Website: macys
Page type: delivery-shipping
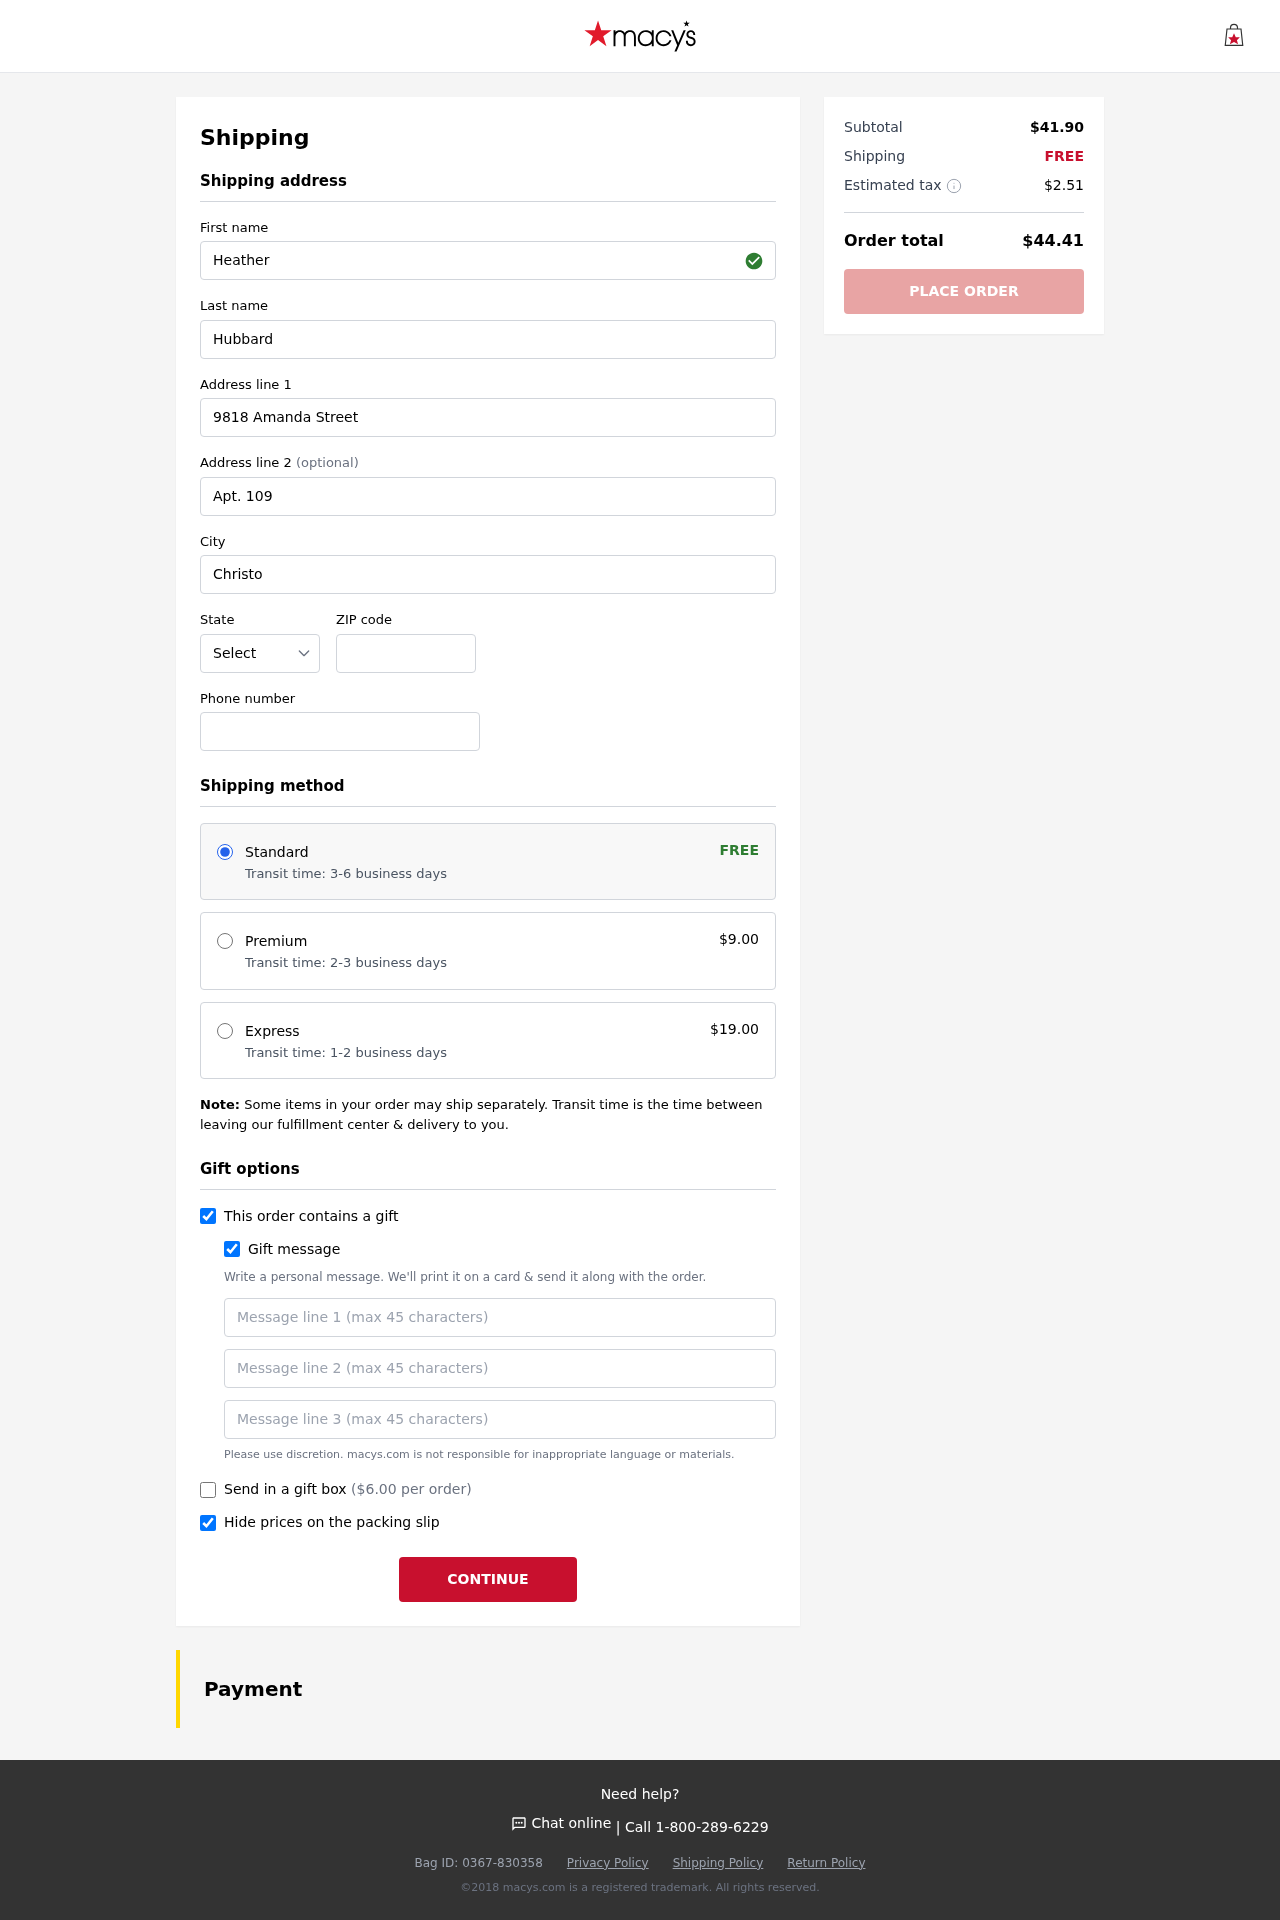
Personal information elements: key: PII_STATE_ABBR
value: UT
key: PII_FIRSTNAME
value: Heather
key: PII_LASTNAME
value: Hubbard
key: PII_STREET
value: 9818 Amanda Street
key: PII_STREET2
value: Apt. 109
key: PII_CITY
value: Christopherton
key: PII_POSTCODE
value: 94355
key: PII_PHONE
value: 9493357944
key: PII_GIFT_MESSAGE
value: Hey Manuel, I know how much you love getting creative, so I thought this gel pen set would be perfect for all your doodles and notes! Can’t wait to see what amazing things you create with them!  Heather
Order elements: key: ORDER_SHIPPING_STANDARD
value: Transit time: 3-6 business days
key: ORDER_SHIPPING_COST
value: FREE
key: ORDER_SHIPPING_PREMIUM
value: Transit time: 2-3 business days
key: ORDER_SHIPPING_PREMIUM_PRICE
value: $9.00
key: ORDER_SHIPPING_EXPRESS
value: Transit time: 1-2 business days
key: ORDER_SHIPPING_EXPRESS_PRICE
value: $19.00
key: ORDER_GIFT_BOX_PRICE
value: ($6.00 per order)
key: ORDER_SUBTOTAL
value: $41.90
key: ORDER_SHIPPING_COST2
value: FREE
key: ORDER_TAX
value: $2.51
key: ORDER_TOTAL
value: $44.41